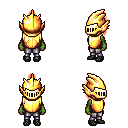
a pixel art fantasy rpg character, female body template, orc, green skin, gold chest armor, metal pants, red long topknot hairstyle, gold helm, ghillies, four views (front, back, left, right), 2x2 character sprite sheet, small pixel art, hard edges, no anti-aliasing